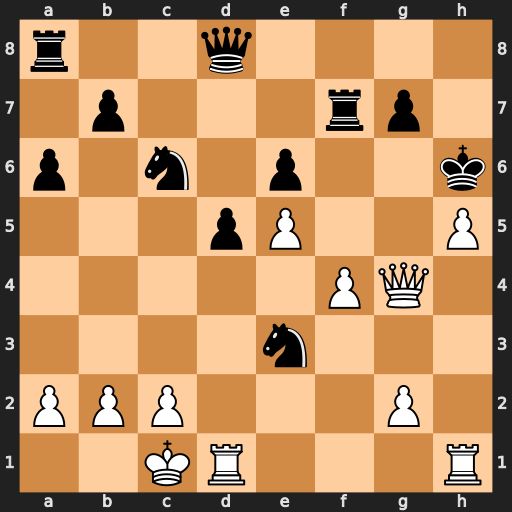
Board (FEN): r2q4/1p3rp1/p1n1p2k/3pP2P/5PQ1/4n3/PPP3P1/2KR3R
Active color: w
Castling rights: -
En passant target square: -
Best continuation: Qg6#